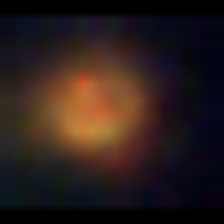
Taxon: NanoPlankton
Group: Other